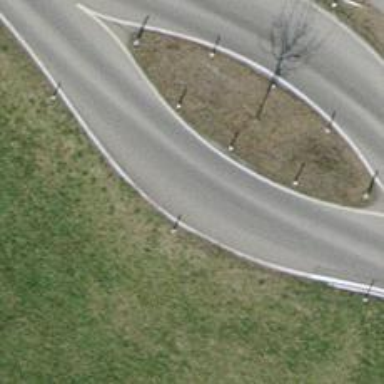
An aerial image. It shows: Tertiary road with asphalt surface and separate sidewalk.